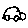
Label: car